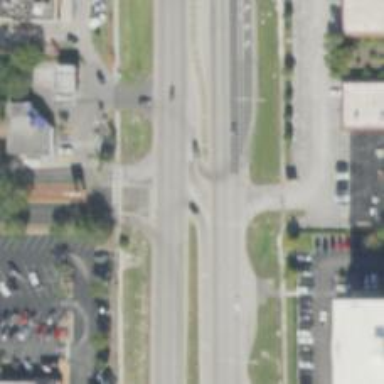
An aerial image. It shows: Secondary link road.